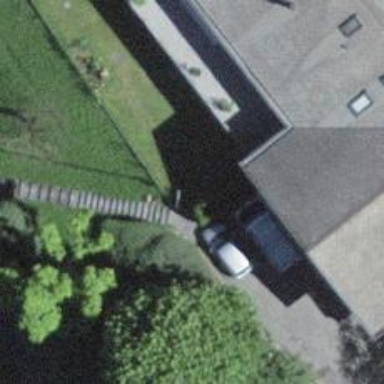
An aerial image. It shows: Gate.